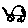
Label: car